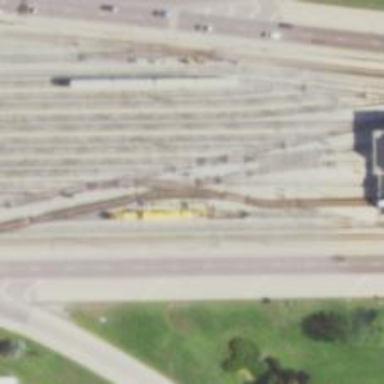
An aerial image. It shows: Electrified rail in service yard.